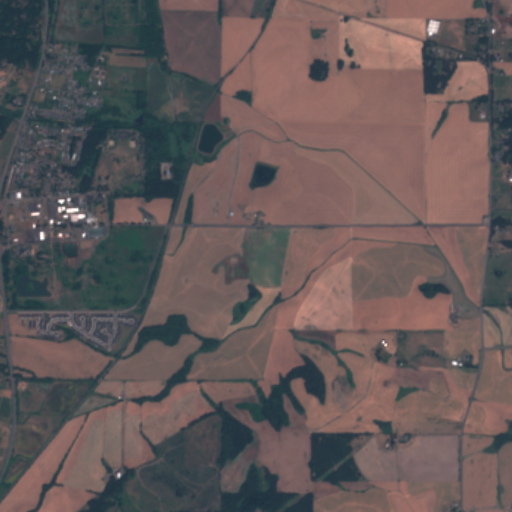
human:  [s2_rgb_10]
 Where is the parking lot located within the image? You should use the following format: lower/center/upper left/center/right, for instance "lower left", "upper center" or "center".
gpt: The parking lot is located in the upper left of the image.
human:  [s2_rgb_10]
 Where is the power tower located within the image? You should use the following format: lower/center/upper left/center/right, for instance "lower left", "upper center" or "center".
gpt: The power tower is located in the lower right of the image.
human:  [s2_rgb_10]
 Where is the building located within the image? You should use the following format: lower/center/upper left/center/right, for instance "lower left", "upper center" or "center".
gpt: The building is located in the left of the image.
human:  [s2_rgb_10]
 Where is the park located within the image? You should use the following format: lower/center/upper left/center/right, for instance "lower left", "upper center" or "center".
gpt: There is no park in the image.